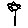
Label: flower